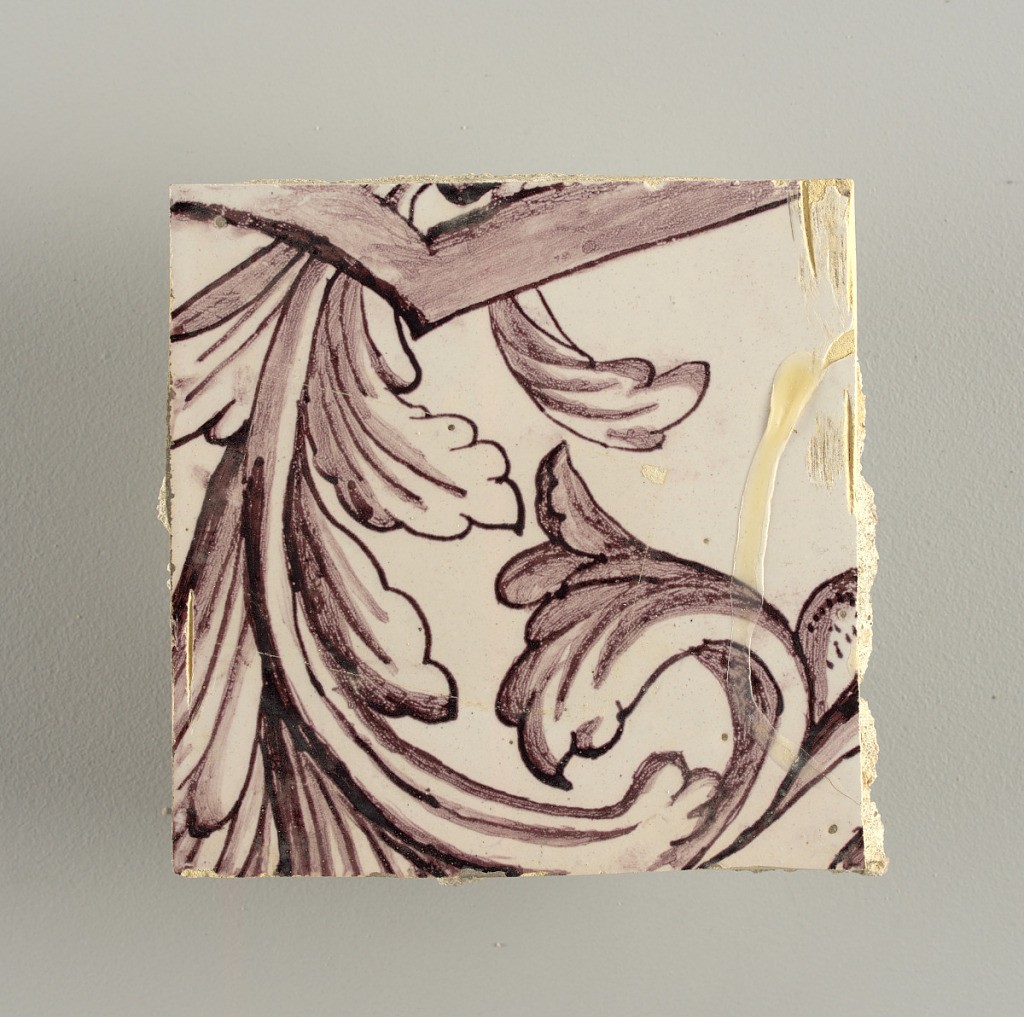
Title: Wall facing
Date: ca. 1725
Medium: Tin-glazed earthenware, underglaze
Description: Horizontal rectangle.  Thirty-seven tiles wide and twenty-one high with opening for door or window nineteen and one-half tiles high and twelve wide.  To left and right of opening, centered canopy above. Left, woman representing Hope, right, a sculputure urn.  Centered above opening, a mascaron.  Arabesque design of foliage.